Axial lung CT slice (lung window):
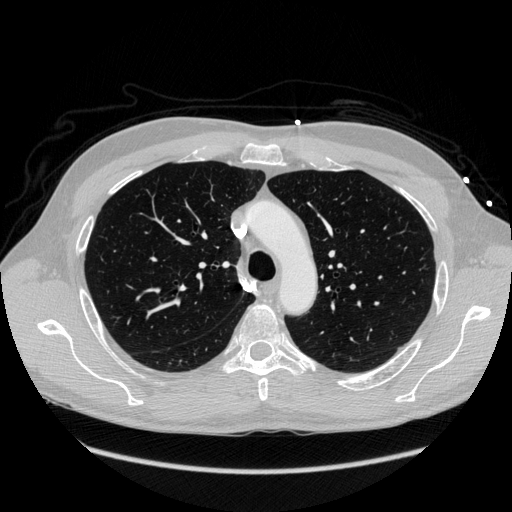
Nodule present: no